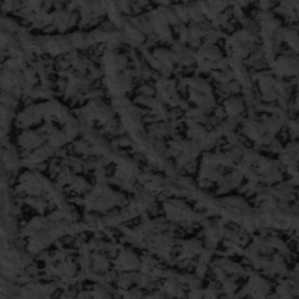
Label: frost